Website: apple
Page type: store-pickup
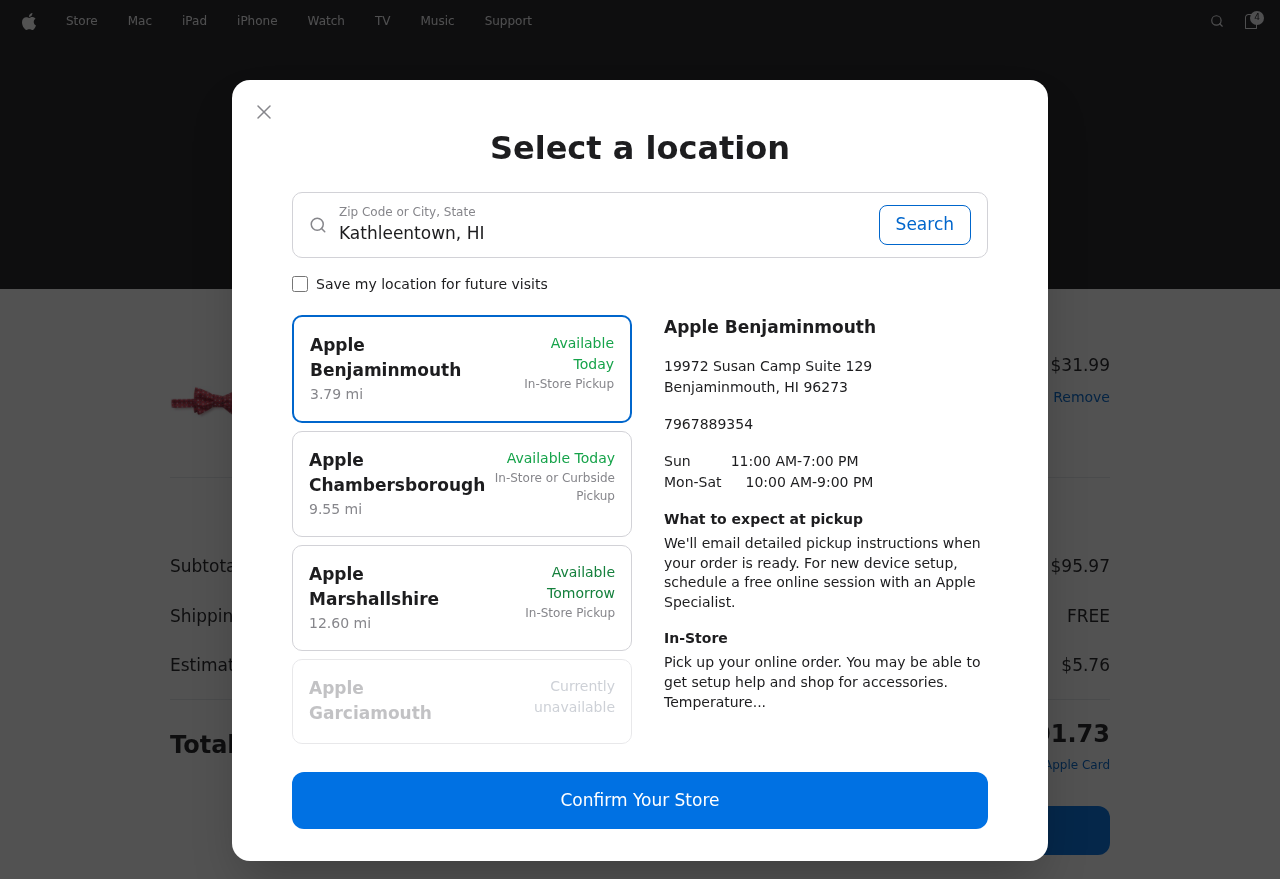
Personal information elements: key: PII_CITY_STATE
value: Kathleentown, HI
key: PII_LOCATION1_CITY
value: Apple Benjaminmouth
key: PII_LOCATION1_CITY_STATE_ZIP
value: Benjaminmouth, HI 96273
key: PII_LOCATION1_STREET
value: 19972 Susan Camp Suite 129
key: PII_LOCATION2_CITY
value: Apple Chambersborough
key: PII_LOCATION3_CITY
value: Apple Marshallshire
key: PII_LOCATION4_CITY
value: Apple Garciamouth
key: PII_PHONE
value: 7967889354
Product elements: key: PRODUCT1_NAME
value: Franklin Tailored Men's Light Flower Bow Tie, Red
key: PRODUCT1_PRICE
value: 31.99
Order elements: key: ORDER_NUM_ITEMS
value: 4
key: ORDER_TOTAL
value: $101.73
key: ORDER_SUBTOTAL
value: $95.97
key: ORDER_SHIPPING_COST
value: FREE
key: ORDER_TAX
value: $5.76
Search elements: key: SEARCH_CITY_STATE
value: Kathleentown, HI